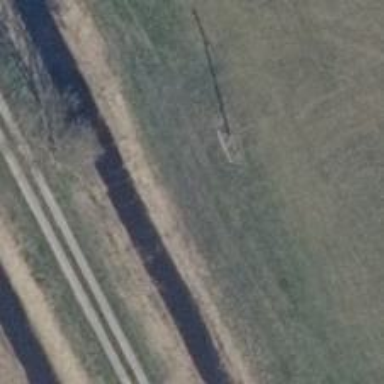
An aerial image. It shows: Power pole.